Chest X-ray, AP view. Patient: 70 years old, sex F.
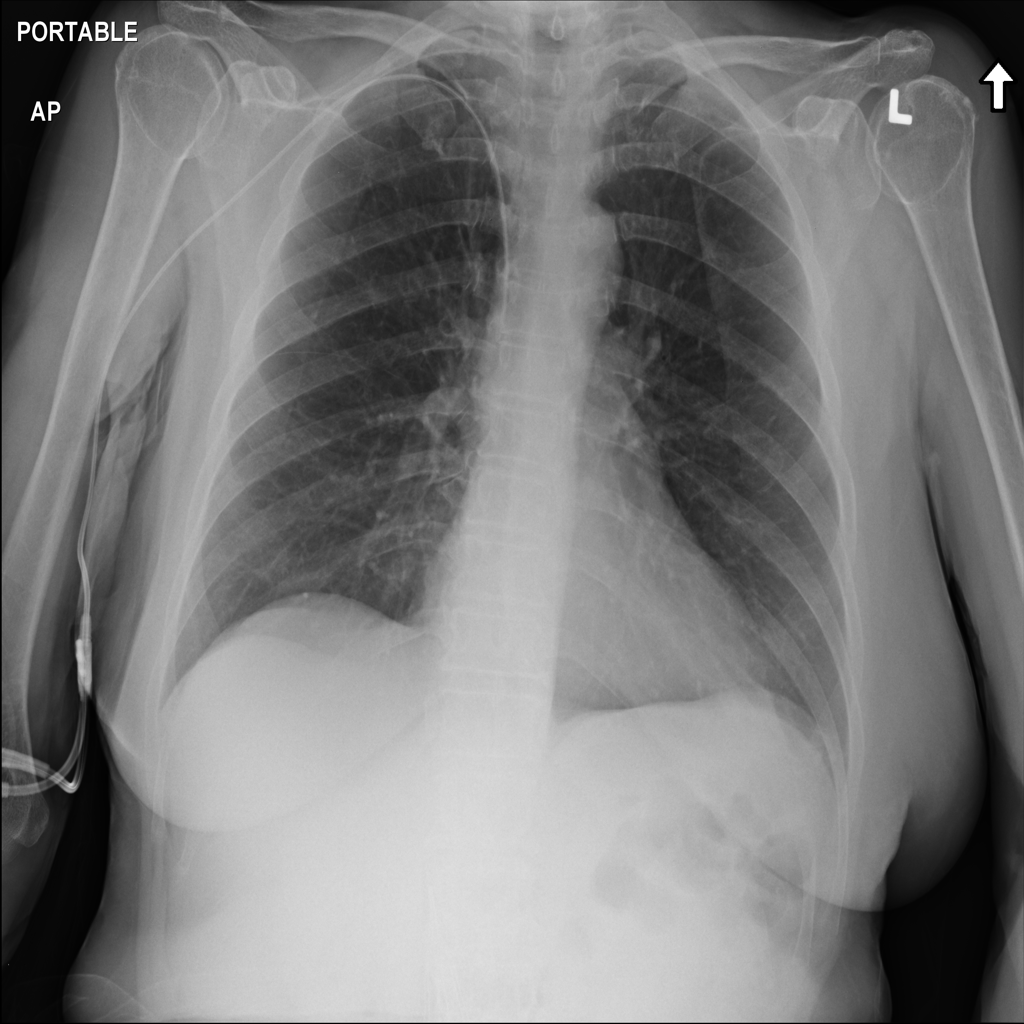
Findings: No Finding